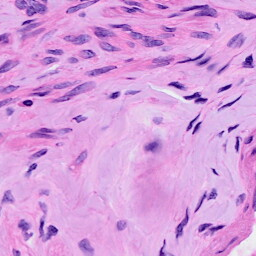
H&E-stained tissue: Ovarian